Interaction volume radius: 10 \u00c5
Interaction volume height: 20 \u00c5
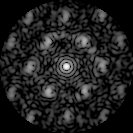
Disorder parameter: 0.5393